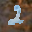
Label: 2